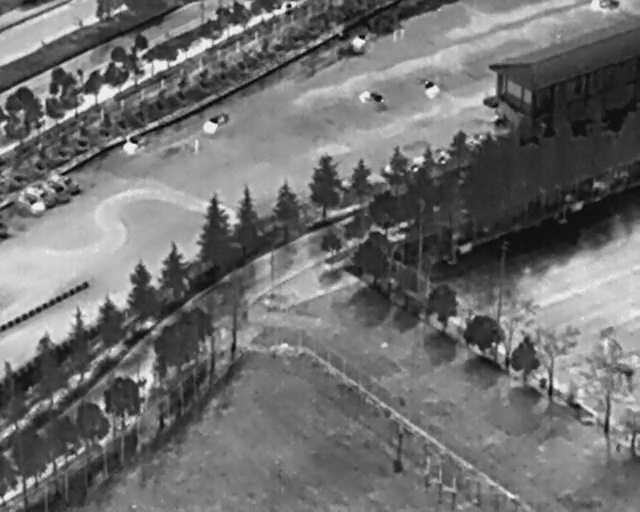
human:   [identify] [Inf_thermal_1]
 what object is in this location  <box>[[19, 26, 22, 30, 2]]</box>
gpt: <ref>1 small car at the top left</ref>